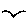
Label: bird